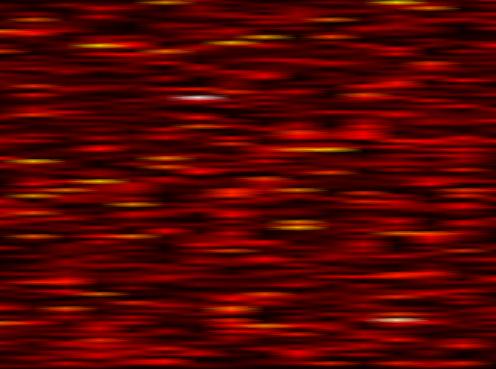
Label: UFMC